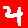
Digit: 4